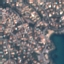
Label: Residential